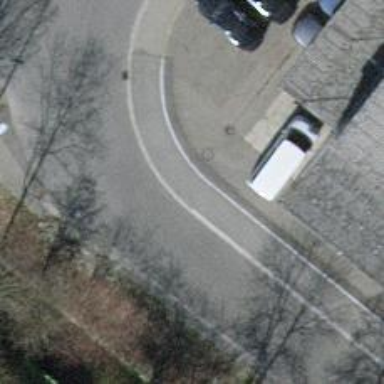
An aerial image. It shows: Asphalt sidewalk.